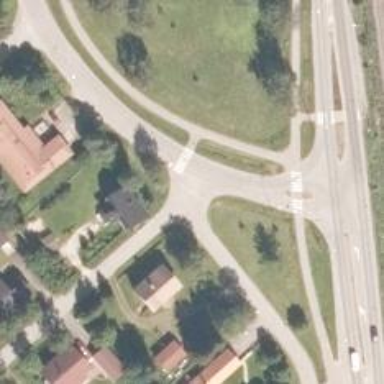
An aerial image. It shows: Cycleway.